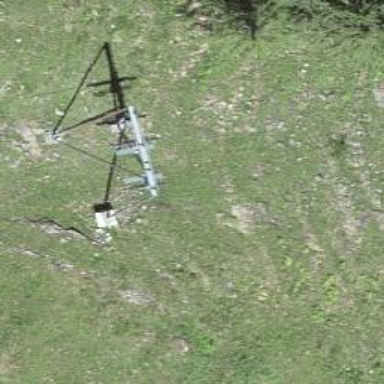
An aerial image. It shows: Pylon for aerialway.